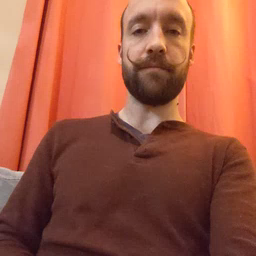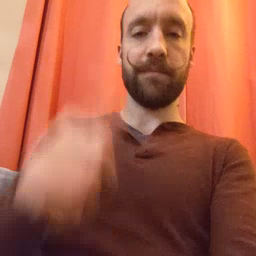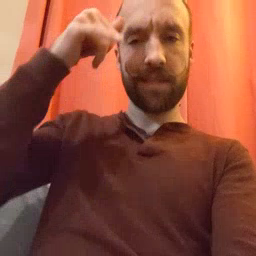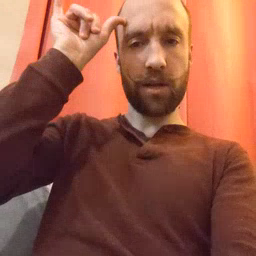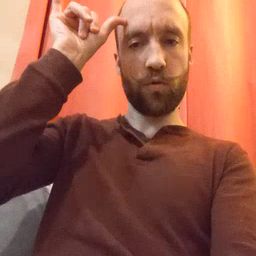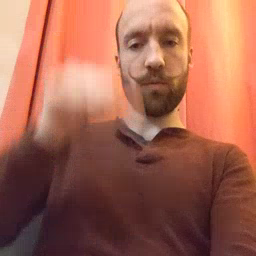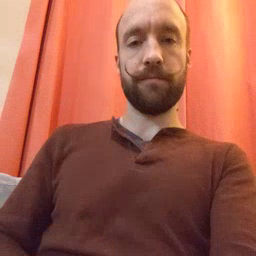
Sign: cow